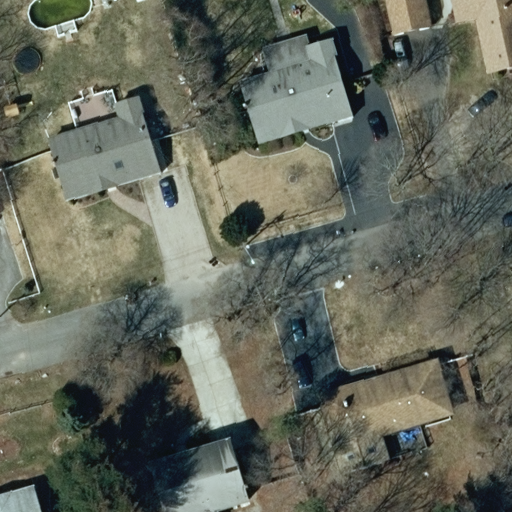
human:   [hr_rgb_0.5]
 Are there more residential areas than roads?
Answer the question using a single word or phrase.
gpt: no

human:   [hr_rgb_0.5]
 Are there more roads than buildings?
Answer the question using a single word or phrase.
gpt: no

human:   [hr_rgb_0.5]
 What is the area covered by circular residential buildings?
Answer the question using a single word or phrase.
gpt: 0m2

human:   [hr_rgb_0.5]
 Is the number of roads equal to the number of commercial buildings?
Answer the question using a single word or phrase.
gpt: no

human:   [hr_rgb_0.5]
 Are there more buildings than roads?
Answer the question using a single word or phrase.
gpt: yes

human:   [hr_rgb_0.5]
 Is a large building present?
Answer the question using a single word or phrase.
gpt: no

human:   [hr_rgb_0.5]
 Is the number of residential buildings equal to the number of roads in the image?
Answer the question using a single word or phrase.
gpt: no

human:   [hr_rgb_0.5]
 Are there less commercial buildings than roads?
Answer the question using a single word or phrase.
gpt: yes

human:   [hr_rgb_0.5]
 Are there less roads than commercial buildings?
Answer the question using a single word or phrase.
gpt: no

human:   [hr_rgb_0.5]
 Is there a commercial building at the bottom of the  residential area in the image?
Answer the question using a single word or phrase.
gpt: no

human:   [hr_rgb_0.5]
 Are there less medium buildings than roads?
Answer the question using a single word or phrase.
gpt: no

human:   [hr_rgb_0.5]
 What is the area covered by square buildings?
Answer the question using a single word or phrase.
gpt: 0m2

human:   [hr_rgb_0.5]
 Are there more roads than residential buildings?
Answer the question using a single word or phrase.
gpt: no

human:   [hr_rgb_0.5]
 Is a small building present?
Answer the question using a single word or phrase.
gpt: yes

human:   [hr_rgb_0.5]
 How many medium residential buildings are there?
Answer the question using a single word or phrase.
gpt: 4

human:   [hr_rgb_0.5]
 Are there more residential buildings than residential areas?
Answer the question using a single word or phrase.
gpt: yes

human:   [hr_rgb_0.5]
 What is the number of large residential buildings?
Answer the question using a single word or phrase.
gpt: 0

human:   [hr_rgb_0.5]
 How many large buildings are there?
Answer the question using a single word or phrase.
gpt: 0

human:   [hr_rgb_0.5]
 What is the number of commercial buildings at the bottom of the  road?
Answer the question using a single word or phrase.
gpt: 0

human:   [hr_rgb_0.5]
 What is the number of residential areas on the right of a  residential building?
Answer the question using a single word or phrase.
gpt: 1

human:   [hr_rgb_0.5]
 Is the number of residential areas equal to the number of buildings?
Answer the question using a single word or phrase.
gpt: no

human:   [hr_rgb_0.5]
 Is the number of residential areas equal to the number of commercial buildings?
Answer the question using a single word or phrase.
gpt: no

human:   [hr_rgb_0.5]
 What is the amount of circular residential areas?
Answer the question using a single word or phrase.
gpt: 0

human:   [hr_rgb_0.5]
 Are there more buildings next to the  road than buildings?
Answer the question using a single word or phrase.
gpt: no

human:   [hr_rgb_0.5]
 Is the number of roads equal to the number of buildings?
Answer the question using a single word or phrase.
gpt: no

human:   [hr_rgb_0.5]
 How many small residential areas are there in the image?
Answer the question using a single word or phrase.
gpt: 0

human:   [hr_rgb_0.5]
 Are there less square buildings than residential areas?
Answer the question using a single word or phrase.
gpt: yes

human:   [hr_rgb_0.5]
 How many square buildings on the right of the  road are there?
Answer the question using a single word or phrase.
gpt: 0

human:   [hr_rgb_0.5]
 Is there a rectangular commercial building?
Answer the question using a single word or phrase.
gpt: no

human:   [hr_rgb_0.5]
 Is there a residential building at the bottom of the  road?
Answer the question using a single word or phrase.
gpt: yes

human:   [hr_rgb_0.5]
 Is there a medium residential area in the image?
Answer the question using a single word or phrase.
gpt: no

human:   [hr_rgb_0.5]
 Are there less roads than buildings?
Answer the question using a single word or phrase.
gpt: yes

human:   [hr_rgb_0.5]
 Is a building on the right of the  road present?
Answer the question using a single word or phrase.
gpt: yes

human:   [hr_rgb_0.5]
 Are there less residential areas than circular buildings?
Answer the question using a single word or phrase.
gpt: no

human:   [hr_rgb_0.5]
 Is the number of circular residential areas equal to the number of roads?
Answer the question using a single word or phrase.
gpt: no

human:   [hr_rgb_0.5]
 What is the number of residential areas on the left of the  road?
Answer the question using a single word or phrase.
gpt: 0